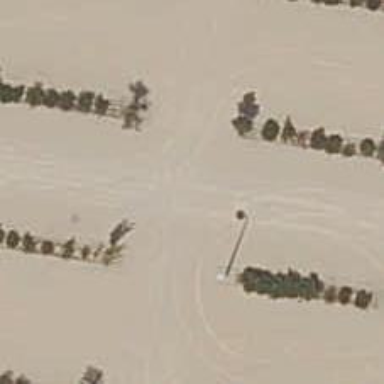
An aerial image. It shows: Parking aisle with sandy surface. The road is designated as service road.